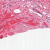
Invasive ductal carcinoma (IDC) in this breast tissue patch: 0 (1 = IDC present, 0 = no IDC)